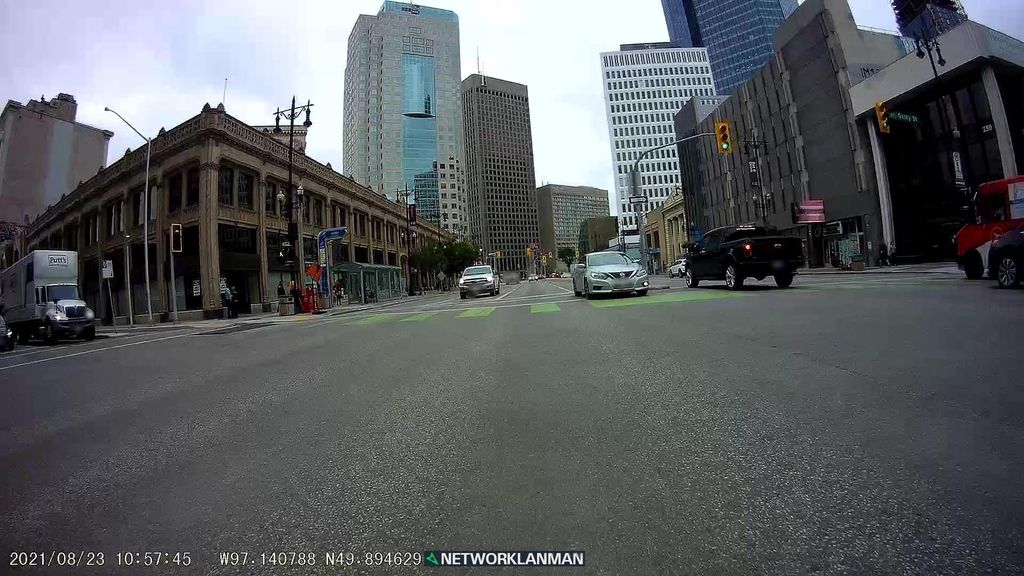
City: winnipeg